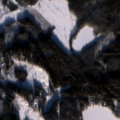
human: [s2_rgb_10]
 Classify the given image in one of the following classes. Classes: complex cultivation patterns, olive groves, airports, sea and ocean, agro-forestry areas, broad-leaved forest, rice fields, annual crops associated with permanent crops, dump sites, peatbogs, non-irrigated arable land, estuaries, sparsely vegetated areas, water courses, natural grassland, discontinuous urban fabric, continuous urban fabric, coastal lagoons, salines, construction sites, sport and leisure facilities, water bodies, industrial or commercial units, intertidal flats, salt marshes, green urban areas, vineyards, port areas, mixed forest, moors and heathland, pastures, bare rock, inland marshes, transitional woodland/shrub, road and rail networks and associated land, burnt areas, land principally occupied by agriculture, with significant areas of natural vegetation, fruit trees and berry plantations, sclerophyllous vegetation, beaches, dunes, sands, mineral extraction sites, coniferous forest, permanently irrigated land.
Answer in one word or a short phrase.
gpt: coniferous forest, mixed forest, transitional woodland/shrub, water bodies